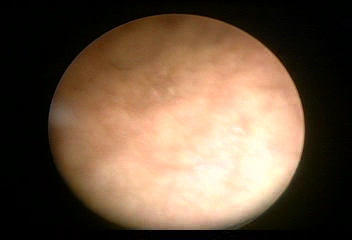
Modality: WLC
Class: Normal mucosa
Bladder cancer association: No